Question: I have the following navbar collapse:
'''
<button type="button" class='btn btn-navbar' data-toggle='collapse' data-target='.nav-collapse'>
<span class="icon-bar"/>
<span class="icon-bar"/>
<span class="icon-bar"/>
</button>
'''
However I only get a single line on the actual bar. Is there a way I can fix this?
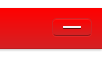
Answer: Try:
'''
<button type="button" class='btn btn-navbar' data-toggle='collapse' data-target='.nav-collapse'>
<span class="icon-bar"></span>
<span class="icon-bar"></span>
<span class="icon-bar"></span>
</button>
'''
The tag is not a single tag. If you don't close it properly, the browser interprets it as:
'''
<span class="icon-bar">
<span class="icon-bar">
<span class="icon-bar"></span>
</span>
</span>
'''
Which is why you were only getting one bar.